九年级 · 组合数学
(本小题8.0分)

如图是三个可以自由转动的转盘, 甲乙两人中, 甲转动转盘, 乙记录转盘停下时指针所指的数字.

转盘 $A$

转盘 $B$

转盘 $C$

(1)当转盘 $A$ 和转盘 $B$ 所指的数字之和为 4 时, 就算甲赢, 否则就算乙赢. 请直接写出甲赢的概率.

(2)转动三个转盘得到三个数字, 当这三个数字中有相同数时, 就算甲赢, 否则就算乙赢. 请判断这个游戏是否公平，并说明理由.

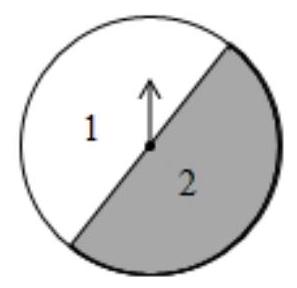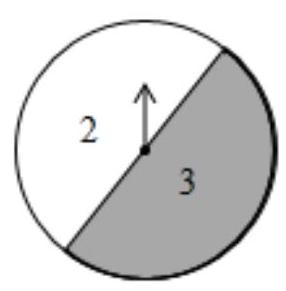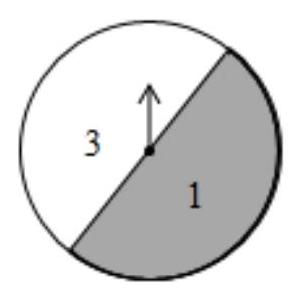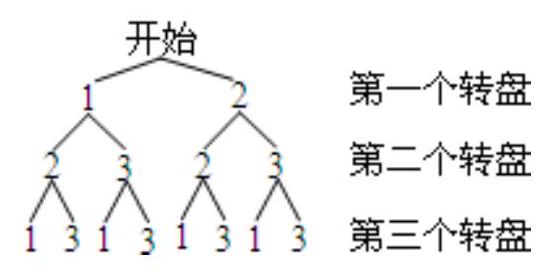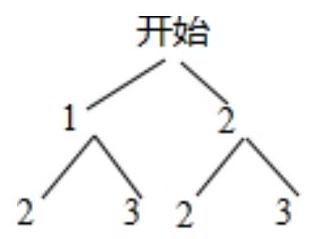
答案: 解：(1)甲赢的概率为 $\frac{1}{2}$;

(2)游戏不公平，

根据题意画树状图如下:

共有 $(1,2,1) 、(1,2,3) 、(1,3,1) 、(1,3,3) 、(2,2,1) 、(2,2,3) 、(2,3,1) 、(2,3,3) 8$ 种等可能结果，

其中6种结果含有相同数字, 分别是 $(1,2,1) 、(1,3,1) 、(1,3,3) 、(2,2,1) 、(2,2,3) 、(2,3,3)$,

因此甲赢的概率为 $\frac{6}{8}=\frac{3}{4}$, 乙赢的概率为 $1-\frac{3}{4}=\frac{1}{4}$.

故游戏不公平.

解析: 解：（1）画树状图，

共有 4 个等可能的结果, 转盘 $A$ 和转盘 $B$ 所指的数字之和为 4 的结果有 2 个,

$\therefore$ 甲赢的概率为 $\frac{2}{4}=\frac{1}{2}$;

(2)见答案.

(1)画出树状图，根据概率公式计算即可;

(2)画出树状图, 计算出各种情况的概率, 然后比较即可. 相等则公平, 否则不公平本题考查的是游戏公平性的判断. 判断游戏公平性就要计算每个参与者取胜的概率, 概率相等就公平,否则就不公平. 用到的知识点为: 概率=所求情况数与总情况数之比.